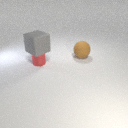
large brown rubber sphere behind small red metal cylinder